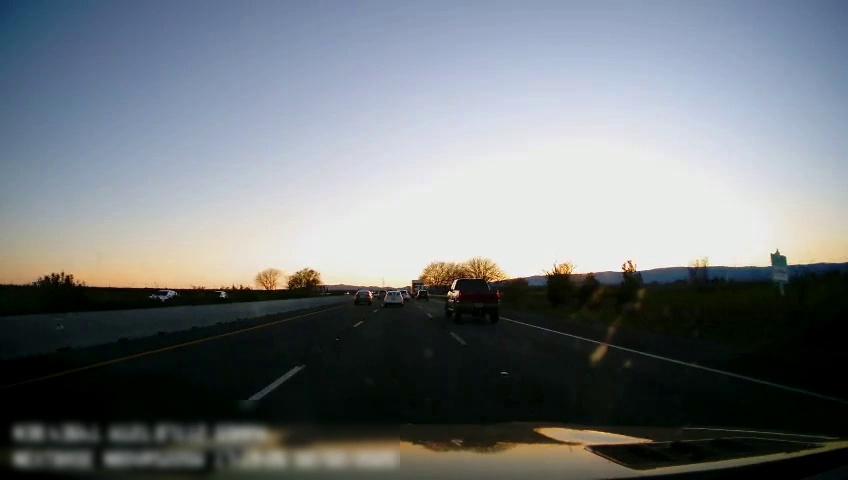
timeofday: Dusk/Dawn/Twilight
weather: Sunny
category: Drivable Space
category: Vehicles | Car
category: Vehicles | Car
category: Vehicles | Truck
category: Vehicles | SUV
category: Vehicles | Truck
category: Vehicles | SUV
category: Vehicles | Car
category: Vehicles | SUV
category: Vehicles | Car
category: Lanes | Current Lane
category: Lanes | Alternate Lane
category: Lanes | Alternate Lane
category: Lanes | Alternate Lane